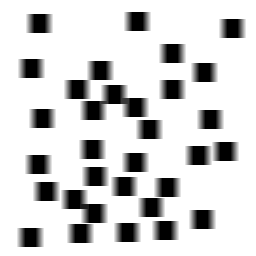
Squares: 32
Triangles: 0
Stars: 0
Total shapes: 32